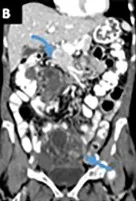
Patient 2. Contrast-enhanced CT of the abdomen and pelvis obtained before patient started treatment with pazopanib.
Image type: radiology (ct)